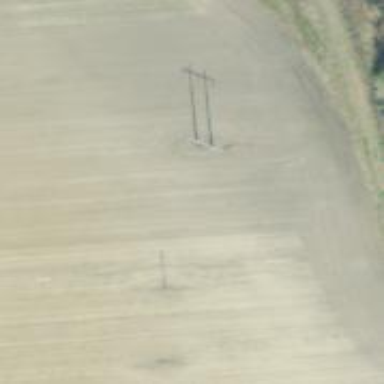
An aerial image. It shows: Power tower.